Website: apple
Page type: account-selection
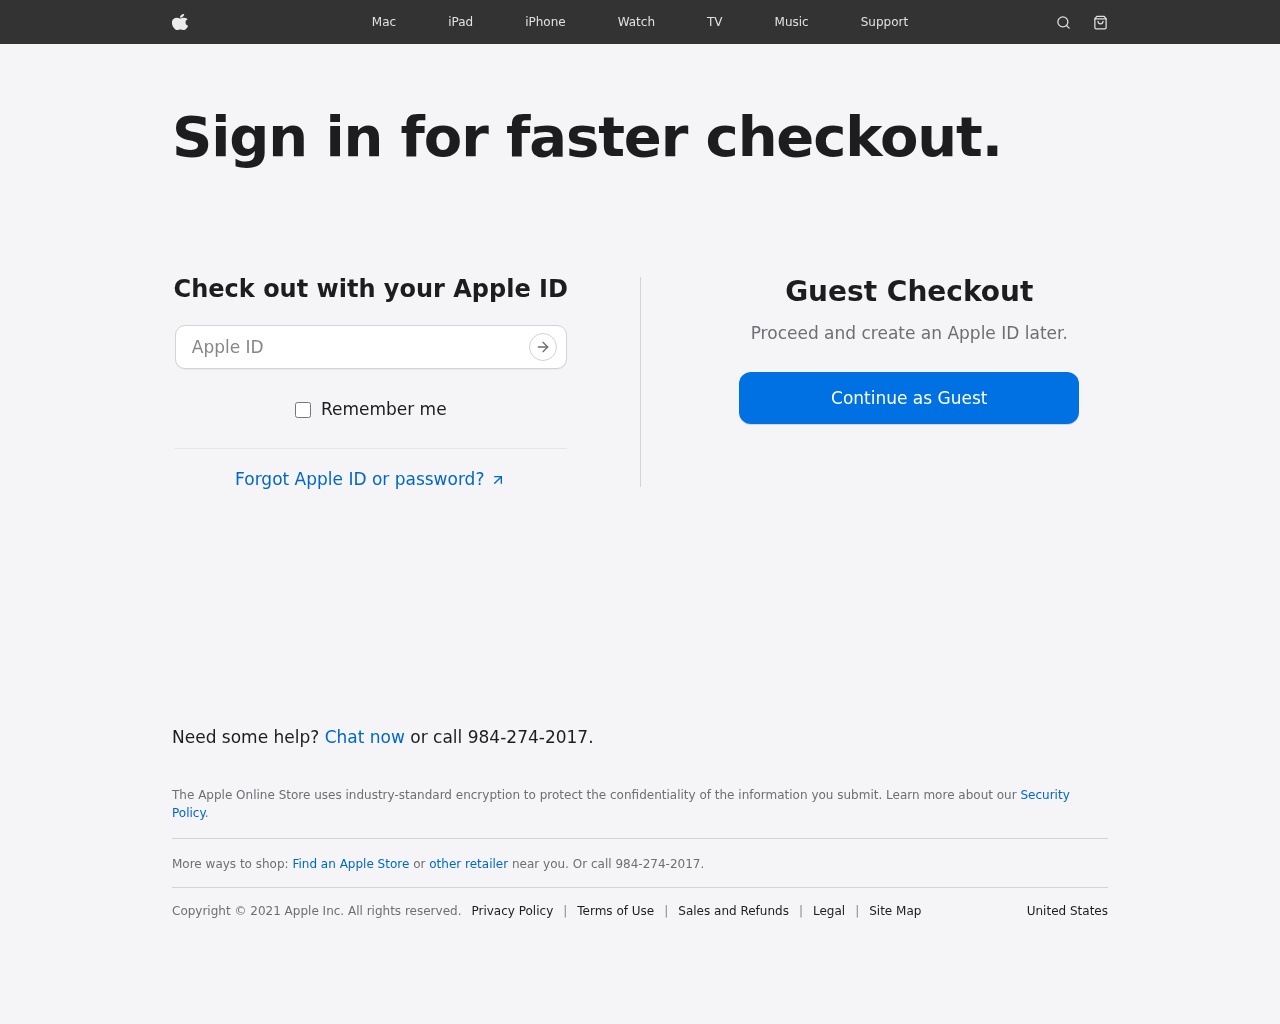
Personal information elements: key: PII_LOGIN_USERNAME
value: ashley_olsen